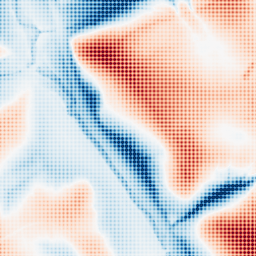
Category: edge_preserving
Decomposition family: guided
Decomposition parameters: radius: 32
eps: 1
Upsampling method: sinc_blackman
Upsampling parameters: scale: 4
kernel_size: 4
Upsampling scale: 4